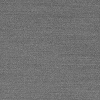
Atmospheric dust classification: dusty